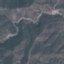
Land use / land cover: HerbaceousVegetation